Current action and preconditions to check: trajectory_clear

Your task: For each precondition in the list above, predict whether it will hold at this action.

Consider the current scene as observed from the mobile robot's camera, and analyze the predicted future states of all dynamic agents (e.g., people, animals, vehicles, or any moving entities) within the NEXT SECOND.

IMPORTANT: Only answer "very likely" if you are absolutely certain—based on strong, clear evidence—that a dynamic agent will violate the precondition in the predicted future state. Do NOT answer "very likely" for unlikely, ambiguous, or low-probability risks.

Ask yourself for each precondition: Is there a high probability, with clear and convincing evidence, that the predicted future states of any dynamic agent will interfere with the predicted future state of the currently executing action within the NEXT SECOND, causing that precondition to fail?

Assess the risk level based on these predictions. Use "likely" or "very likely" if motions create a clear risk of interference.

Use "neutral" or "improbable" if agents are nearby but their predicted paths are clearly diverging or non-conflicting.

Failure Risk Categories: "very improbable", "improbable", "neutral", "likely", "very likely"

Answer Format: Output ONLY the probability_of_failure value from these categories: "very improbable", "improbable", "neutral", "likely", "very likely"

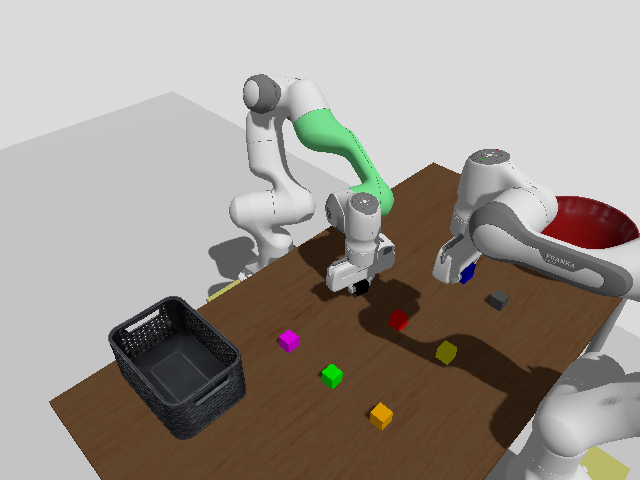

Answer: very improbable